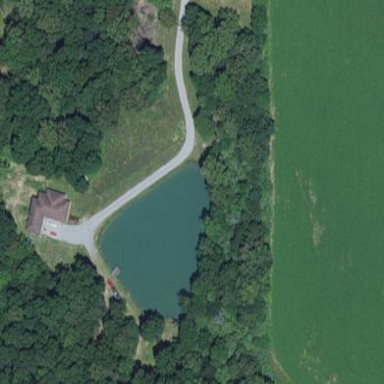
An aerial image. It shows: Serene pond surrounded by nature.